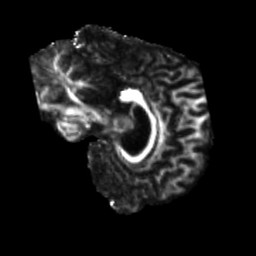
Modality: FA
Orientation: sagittal
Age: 39
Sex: male
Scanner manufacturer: siemens
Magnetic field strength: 3 T
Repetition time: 5.25 s
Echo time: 0.08 s